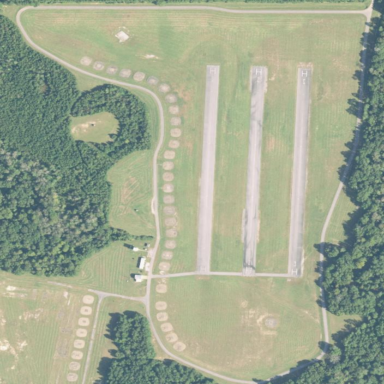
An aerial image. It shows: Military airfield being used as heliport.